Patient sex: F
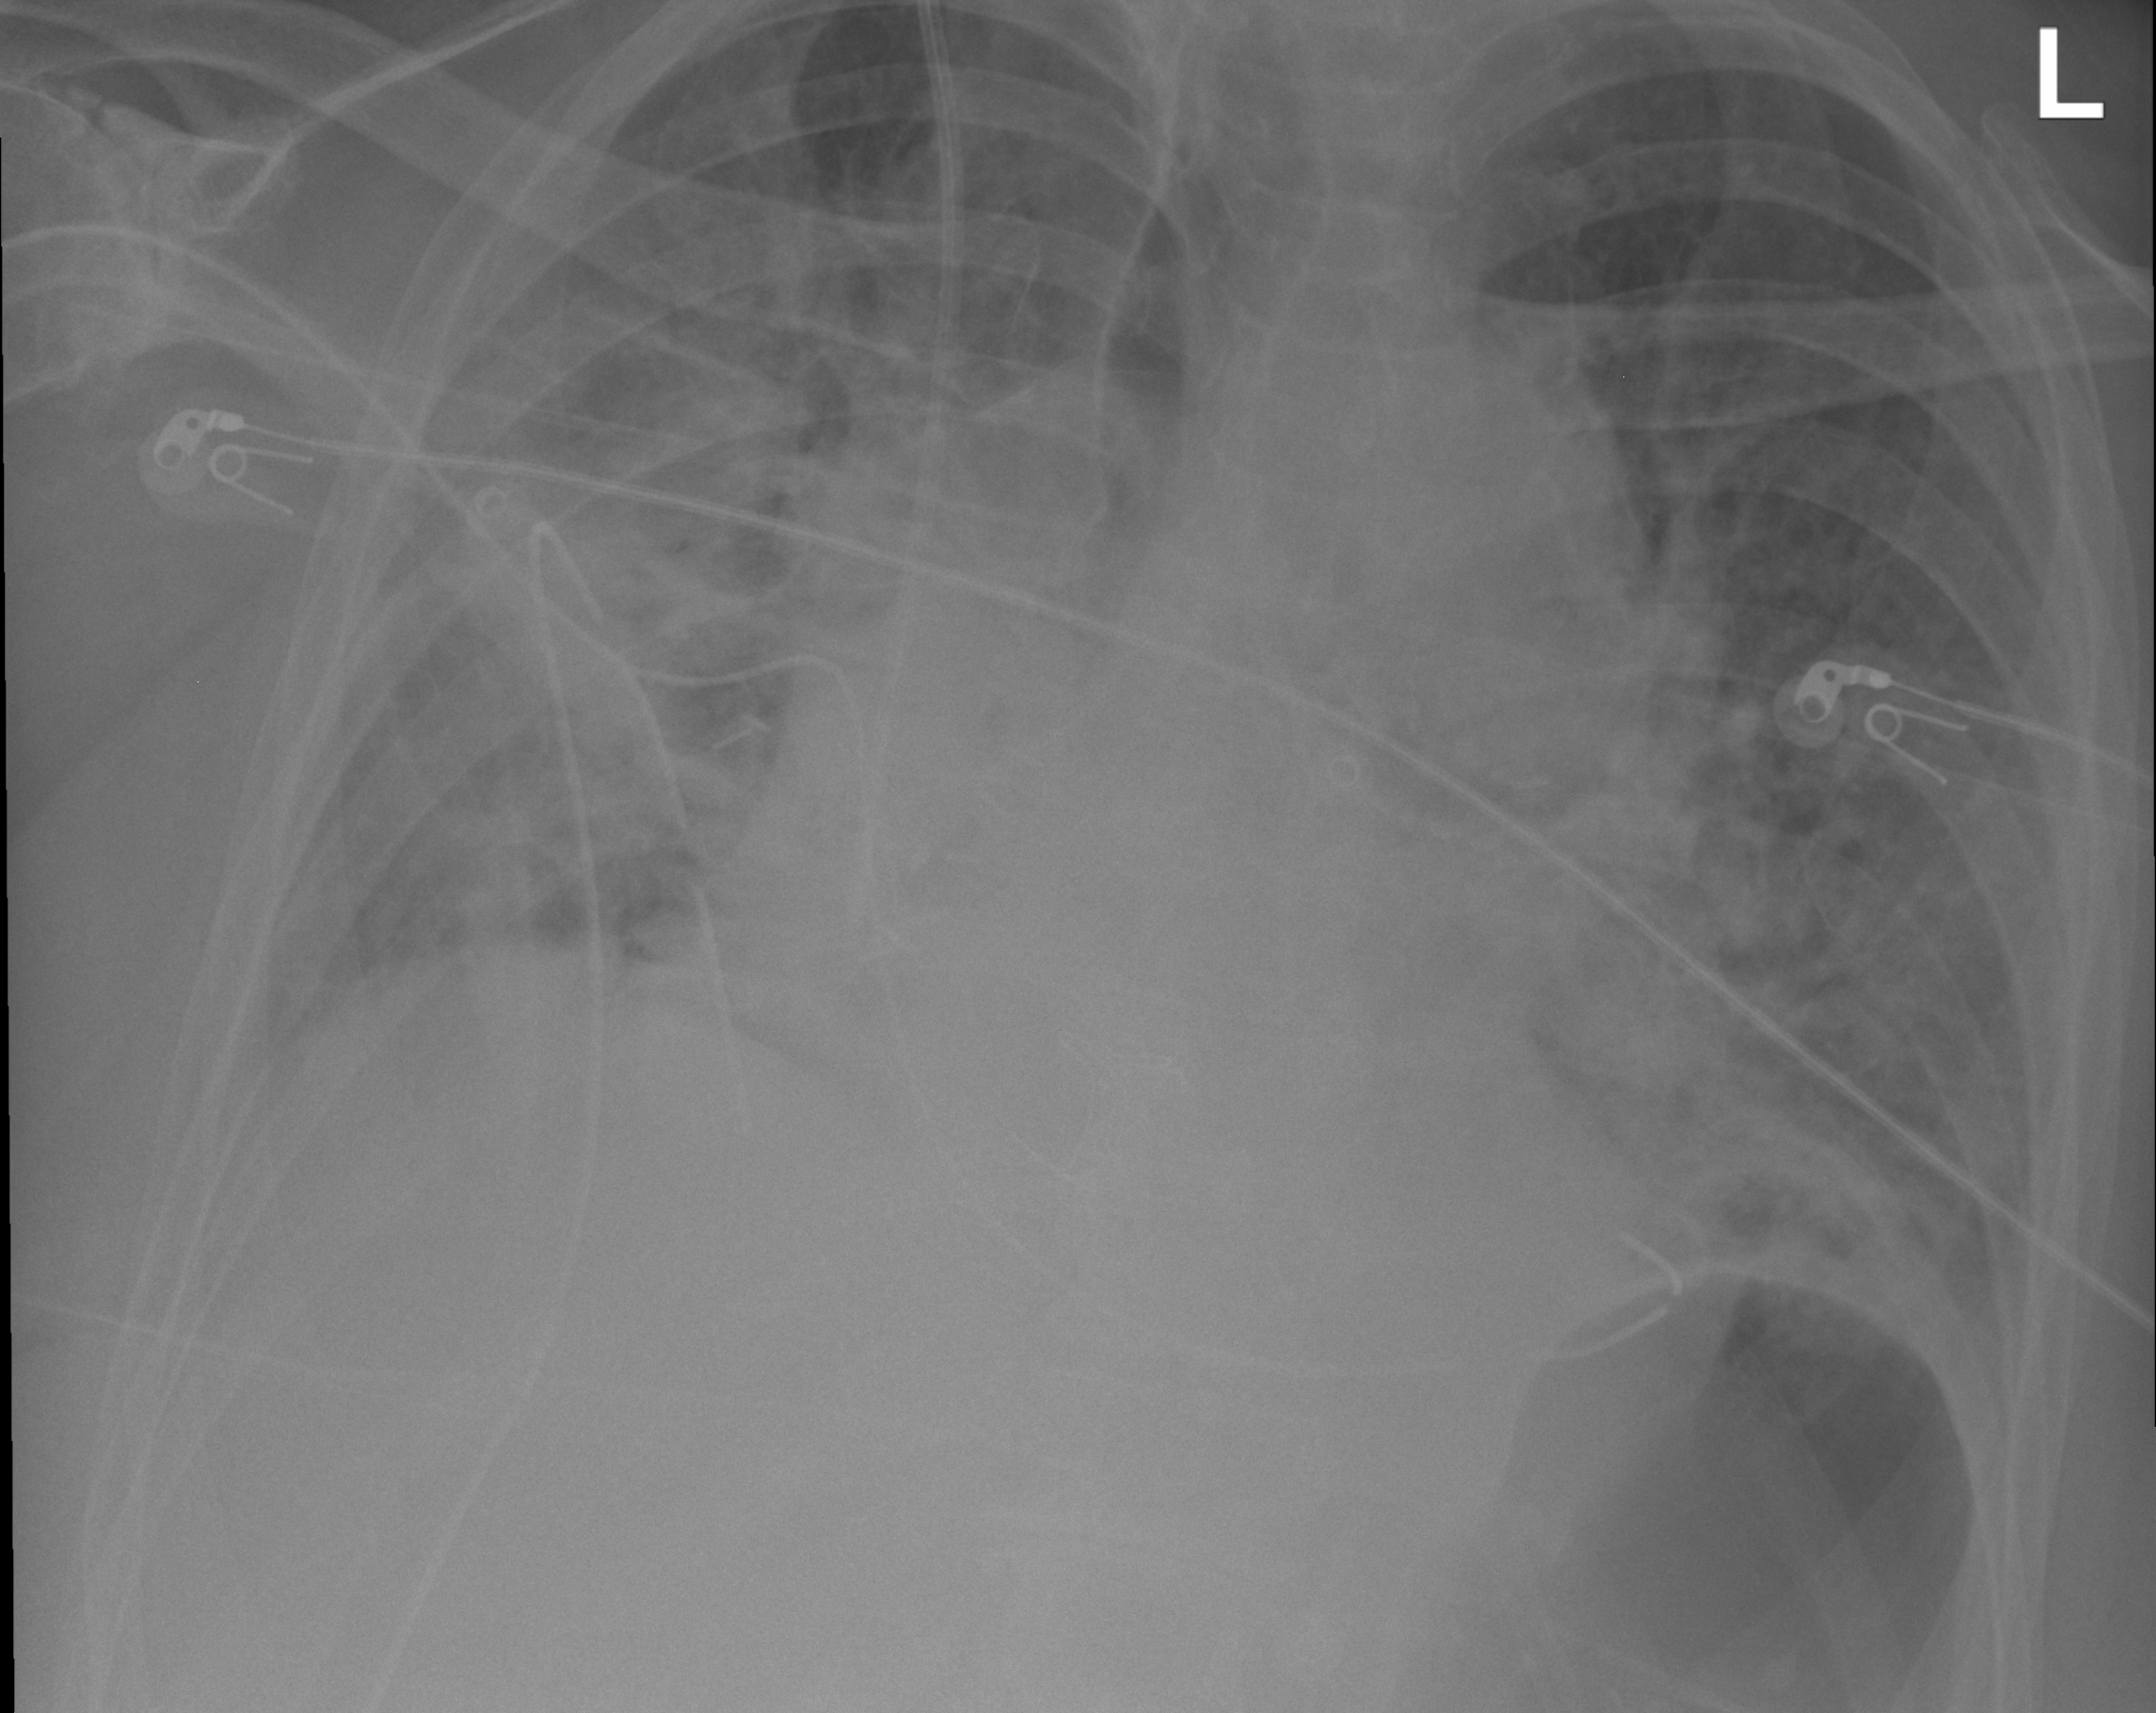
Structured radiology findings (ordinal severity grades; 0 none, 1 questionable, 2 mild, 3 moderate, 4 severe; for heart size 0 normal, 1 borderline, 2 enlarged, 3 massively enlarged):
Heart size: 2
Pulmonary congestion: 2
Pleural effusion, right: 2
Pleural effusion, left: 2
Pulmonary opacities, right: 3
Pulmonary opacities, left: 2
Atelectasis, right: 3
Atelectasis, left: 2